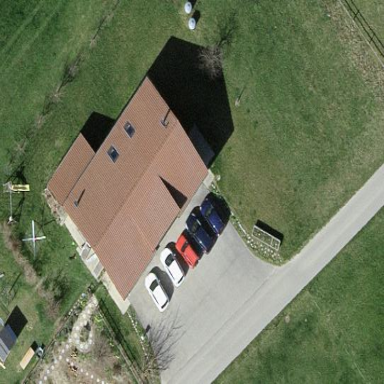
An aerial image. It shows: Simple and straightforward house.